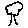
Label: tree